Field crop: maize
Growth stage: 2
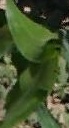
Species: maize